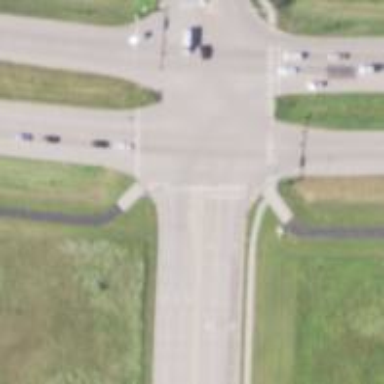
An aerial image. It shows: Zebra crossing on the road.